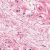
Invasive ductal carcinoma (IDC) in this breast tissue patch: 0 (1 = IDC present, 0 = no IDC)